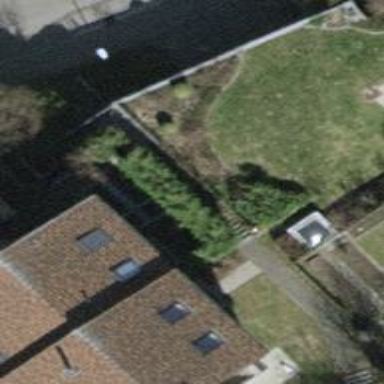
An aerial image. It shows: Terrace building.